Question: Basically, I have a dataset of bird bands, with one or more instances of each color.band code per year. I want to have a column that counts up one digit each time a given color.band code occurs. So if XXXXXX occurs two times, the first one would have a 1 next to it and the second one a 2. If YYYYYY had only one occurrence it would only have a 1, and so on. I'm not sure how to begin doing this. How could I do this? Thank you!

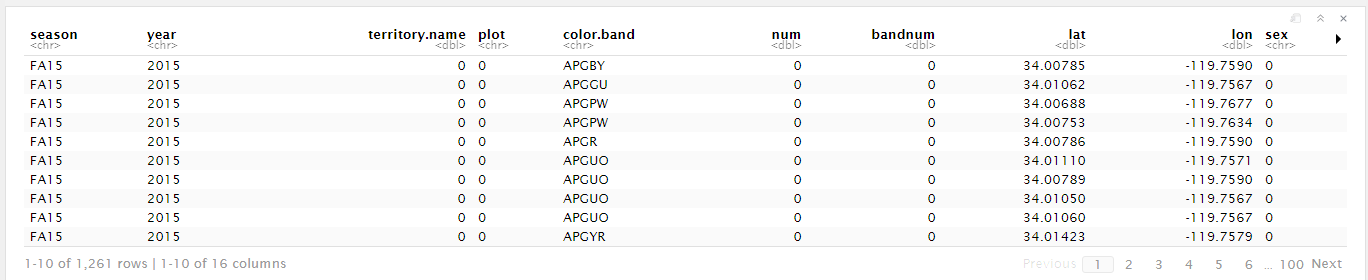
Answer: We can use 'ave'
'''
df1$Count <- with(df1, ave(seq_along(color.band), color.band, FUN = seq_along))
'''
---
Or using 'rowid' from 'data.table'
'''
library(data.table)
df1$Count <- rowid(df1$color.band)
'''